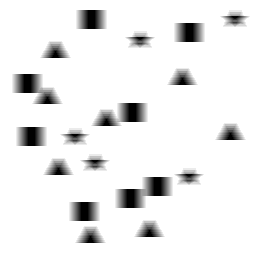
Squares: 8
Triangles: 8
Stars: 5
Total shapes: 21